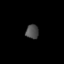
Tissue: skin
Cell type: Endothelial cells
Senescence score: 0.2306
Nuclear area (px): 180
Mean DAPI intensity: 76.878